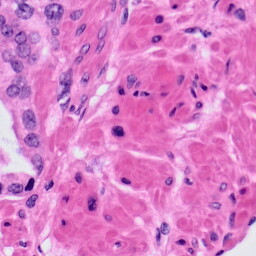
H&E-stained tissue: Prostate